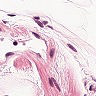
Metastatic tissue present: no